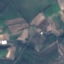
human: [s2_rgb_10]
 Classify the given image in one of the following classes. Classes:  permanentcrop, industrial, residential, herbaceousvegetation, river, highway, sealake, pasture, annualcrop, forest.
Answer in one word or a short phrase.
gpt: PermanentCrop